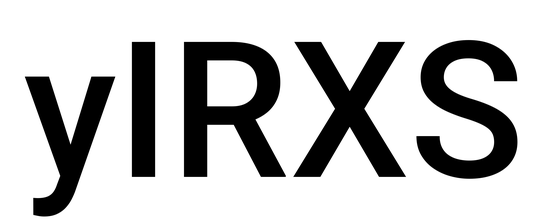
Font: Roboto_Medium